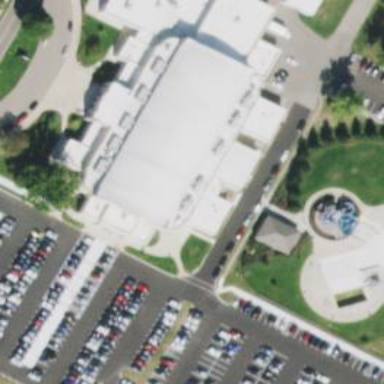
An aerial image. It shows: Sports centre building dedicated to hockey.